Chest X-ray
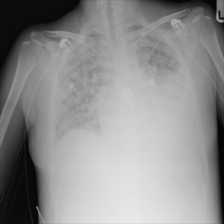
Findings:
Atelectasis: negative
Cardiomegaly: negative
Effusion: positive
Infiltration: positive
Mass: negative
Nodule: negative
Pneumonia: negative
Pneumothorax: negative
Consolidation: positive
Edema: negative
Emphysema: negative
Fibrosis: negative
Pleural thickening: negative
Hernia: negative